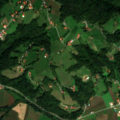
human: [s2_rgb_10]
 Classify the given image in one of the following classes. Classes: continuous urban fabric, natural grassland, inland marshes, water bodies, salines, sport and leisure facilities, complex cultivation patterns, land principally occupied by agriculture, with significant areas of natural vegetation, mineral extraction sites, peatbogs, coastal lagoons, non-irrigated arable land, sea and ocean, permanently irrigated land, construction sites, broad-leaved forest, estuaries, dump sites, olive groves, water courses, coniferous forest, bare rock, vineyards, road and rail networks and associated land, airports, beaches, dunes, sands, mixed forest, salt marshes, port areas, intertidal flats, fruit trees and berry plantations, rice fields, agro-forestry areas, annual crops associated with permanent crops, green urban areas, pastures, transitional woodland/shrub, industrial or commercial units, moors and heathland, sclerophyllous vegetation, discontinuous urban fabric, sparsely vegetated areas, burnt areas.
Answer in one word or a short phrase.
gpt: non-irrigated arable land, vineyards, complex cultivation patterns, broad-leaved forest